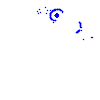
Particle: proton